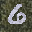
Label: 6